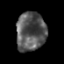
Tissue: prostate
Cell type: Epithelial cells
Senescence score: 0.3062
Nuclear area (px): 1129
Mean DAPI intensity: 87.367